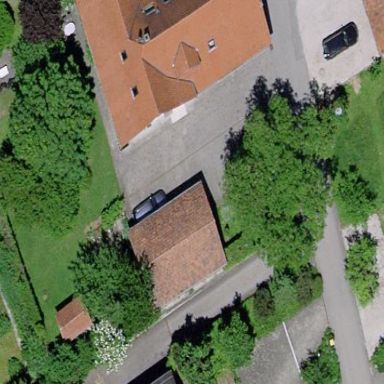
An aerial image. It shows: Garage building.